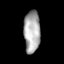
Tissue: skin
Cell type: Fibroblasts
Senescence score: 0.7708
Nuclear area (px): 669
Mean DAPI intensity: 171.984